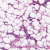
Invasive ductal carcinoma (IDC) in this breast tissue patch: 0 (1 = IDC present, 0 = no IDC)